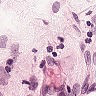
Metastatic tissue present: no